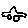
Label: car